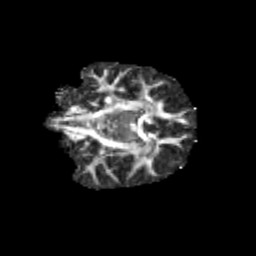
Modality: FA
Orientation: coronal
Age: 9
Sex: male
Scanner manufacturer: siemens
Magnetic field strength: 3 T
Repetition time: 3.8 s
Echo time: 0.07 s